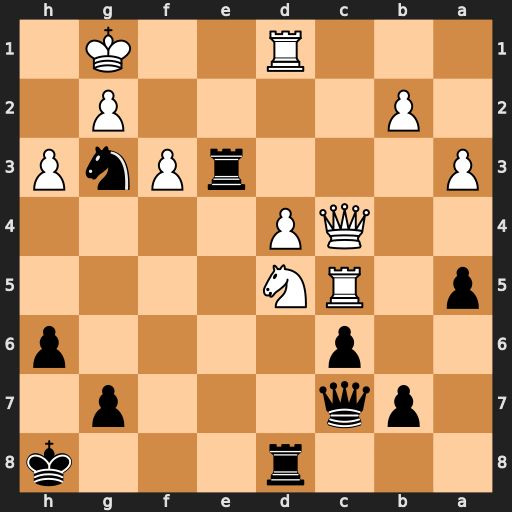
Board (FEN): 3r3k/1pq3p1/2p4p/p1RN4/2QP4/P3rPnP/1P4P1/3R2K1
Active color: b
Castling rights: -
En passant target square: -
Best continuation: cxd5 Rxc7 dxc4